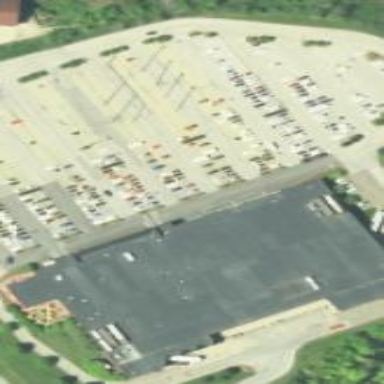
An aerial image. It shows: Supermarket building.